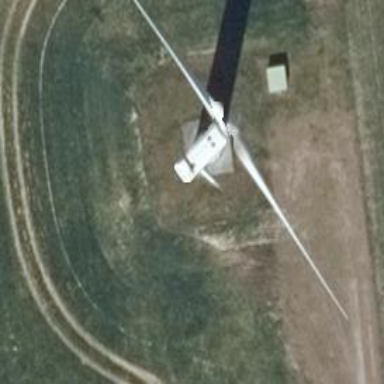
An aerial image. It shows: Wind generator in the form of horizontal axis wind turbine.